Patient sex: F
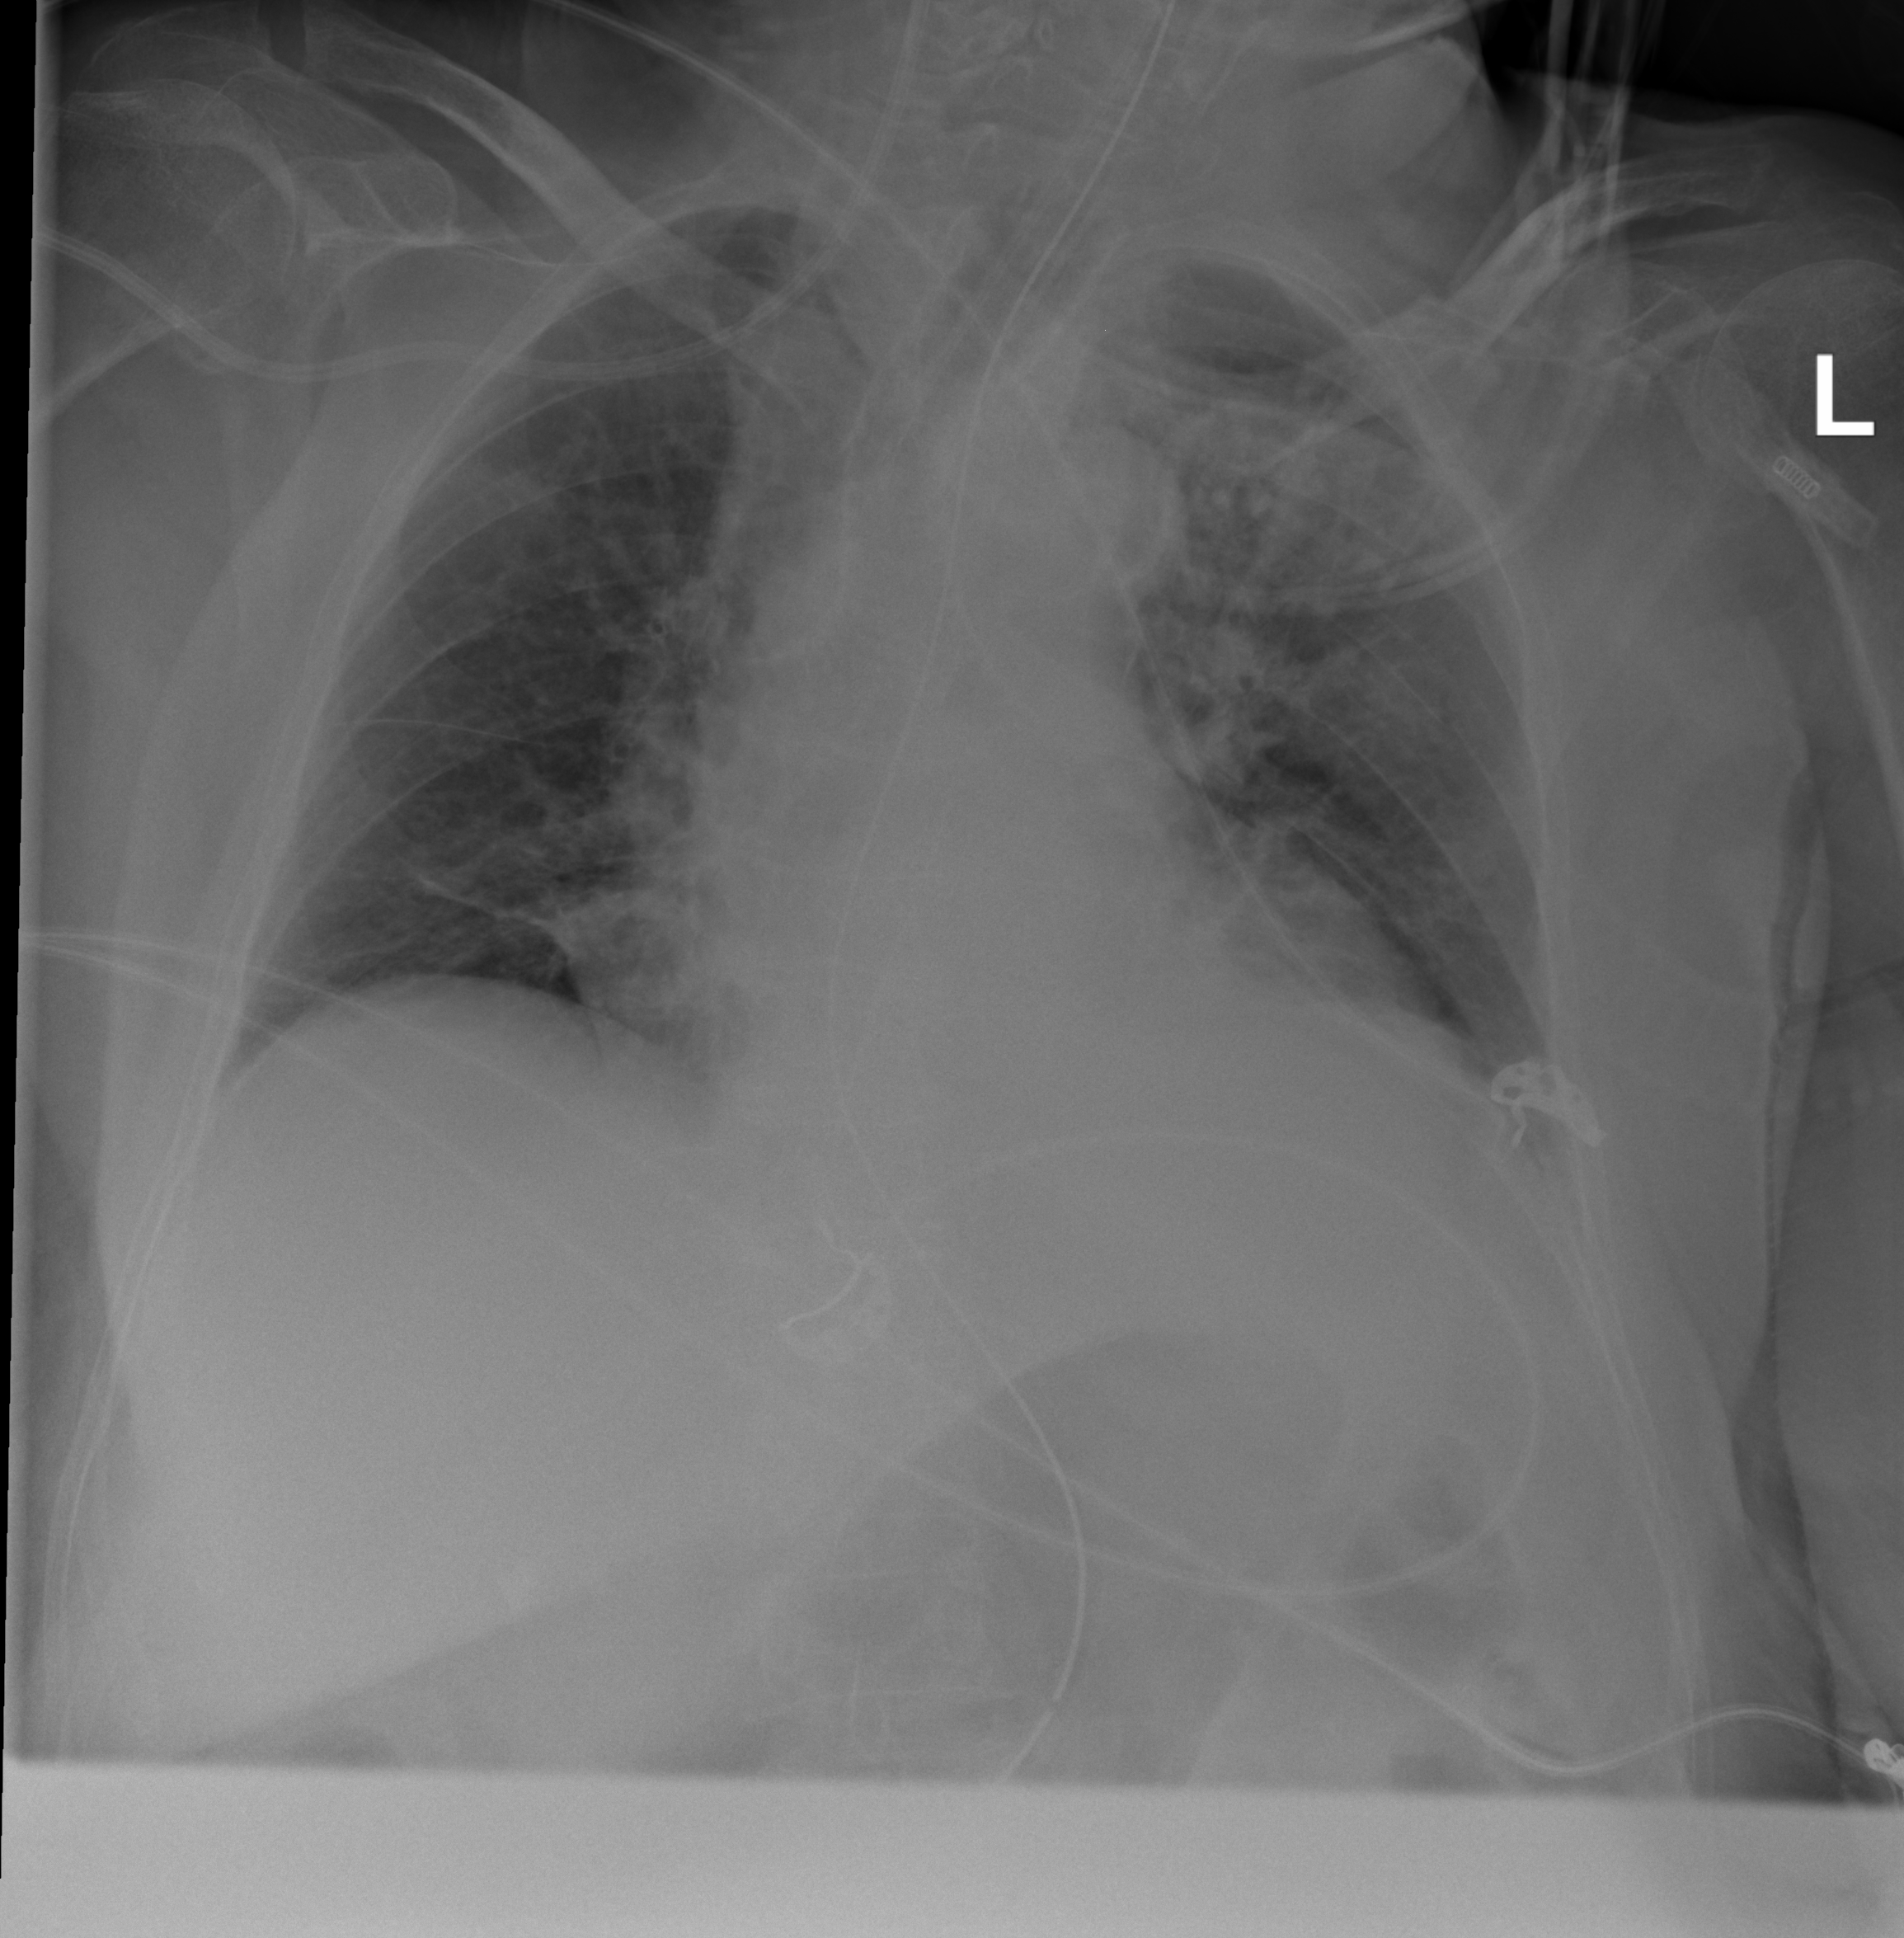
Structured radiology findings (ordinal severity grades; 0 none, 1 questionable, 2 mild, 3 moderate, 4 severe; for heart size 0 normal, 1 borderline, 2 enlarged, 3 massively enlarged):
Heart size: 1
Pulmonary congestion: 2
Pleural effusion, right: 0
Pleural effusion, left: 0
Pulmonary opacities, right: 0
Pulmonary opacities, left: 0
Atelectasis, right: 3
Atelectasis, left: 3